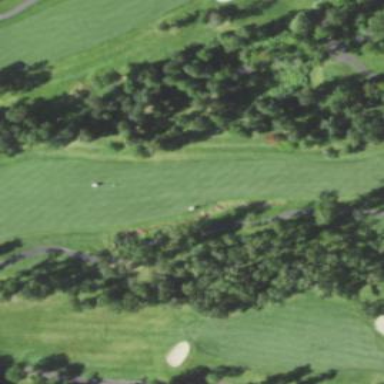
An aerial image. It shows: Golf fairway in the image.